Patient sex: M
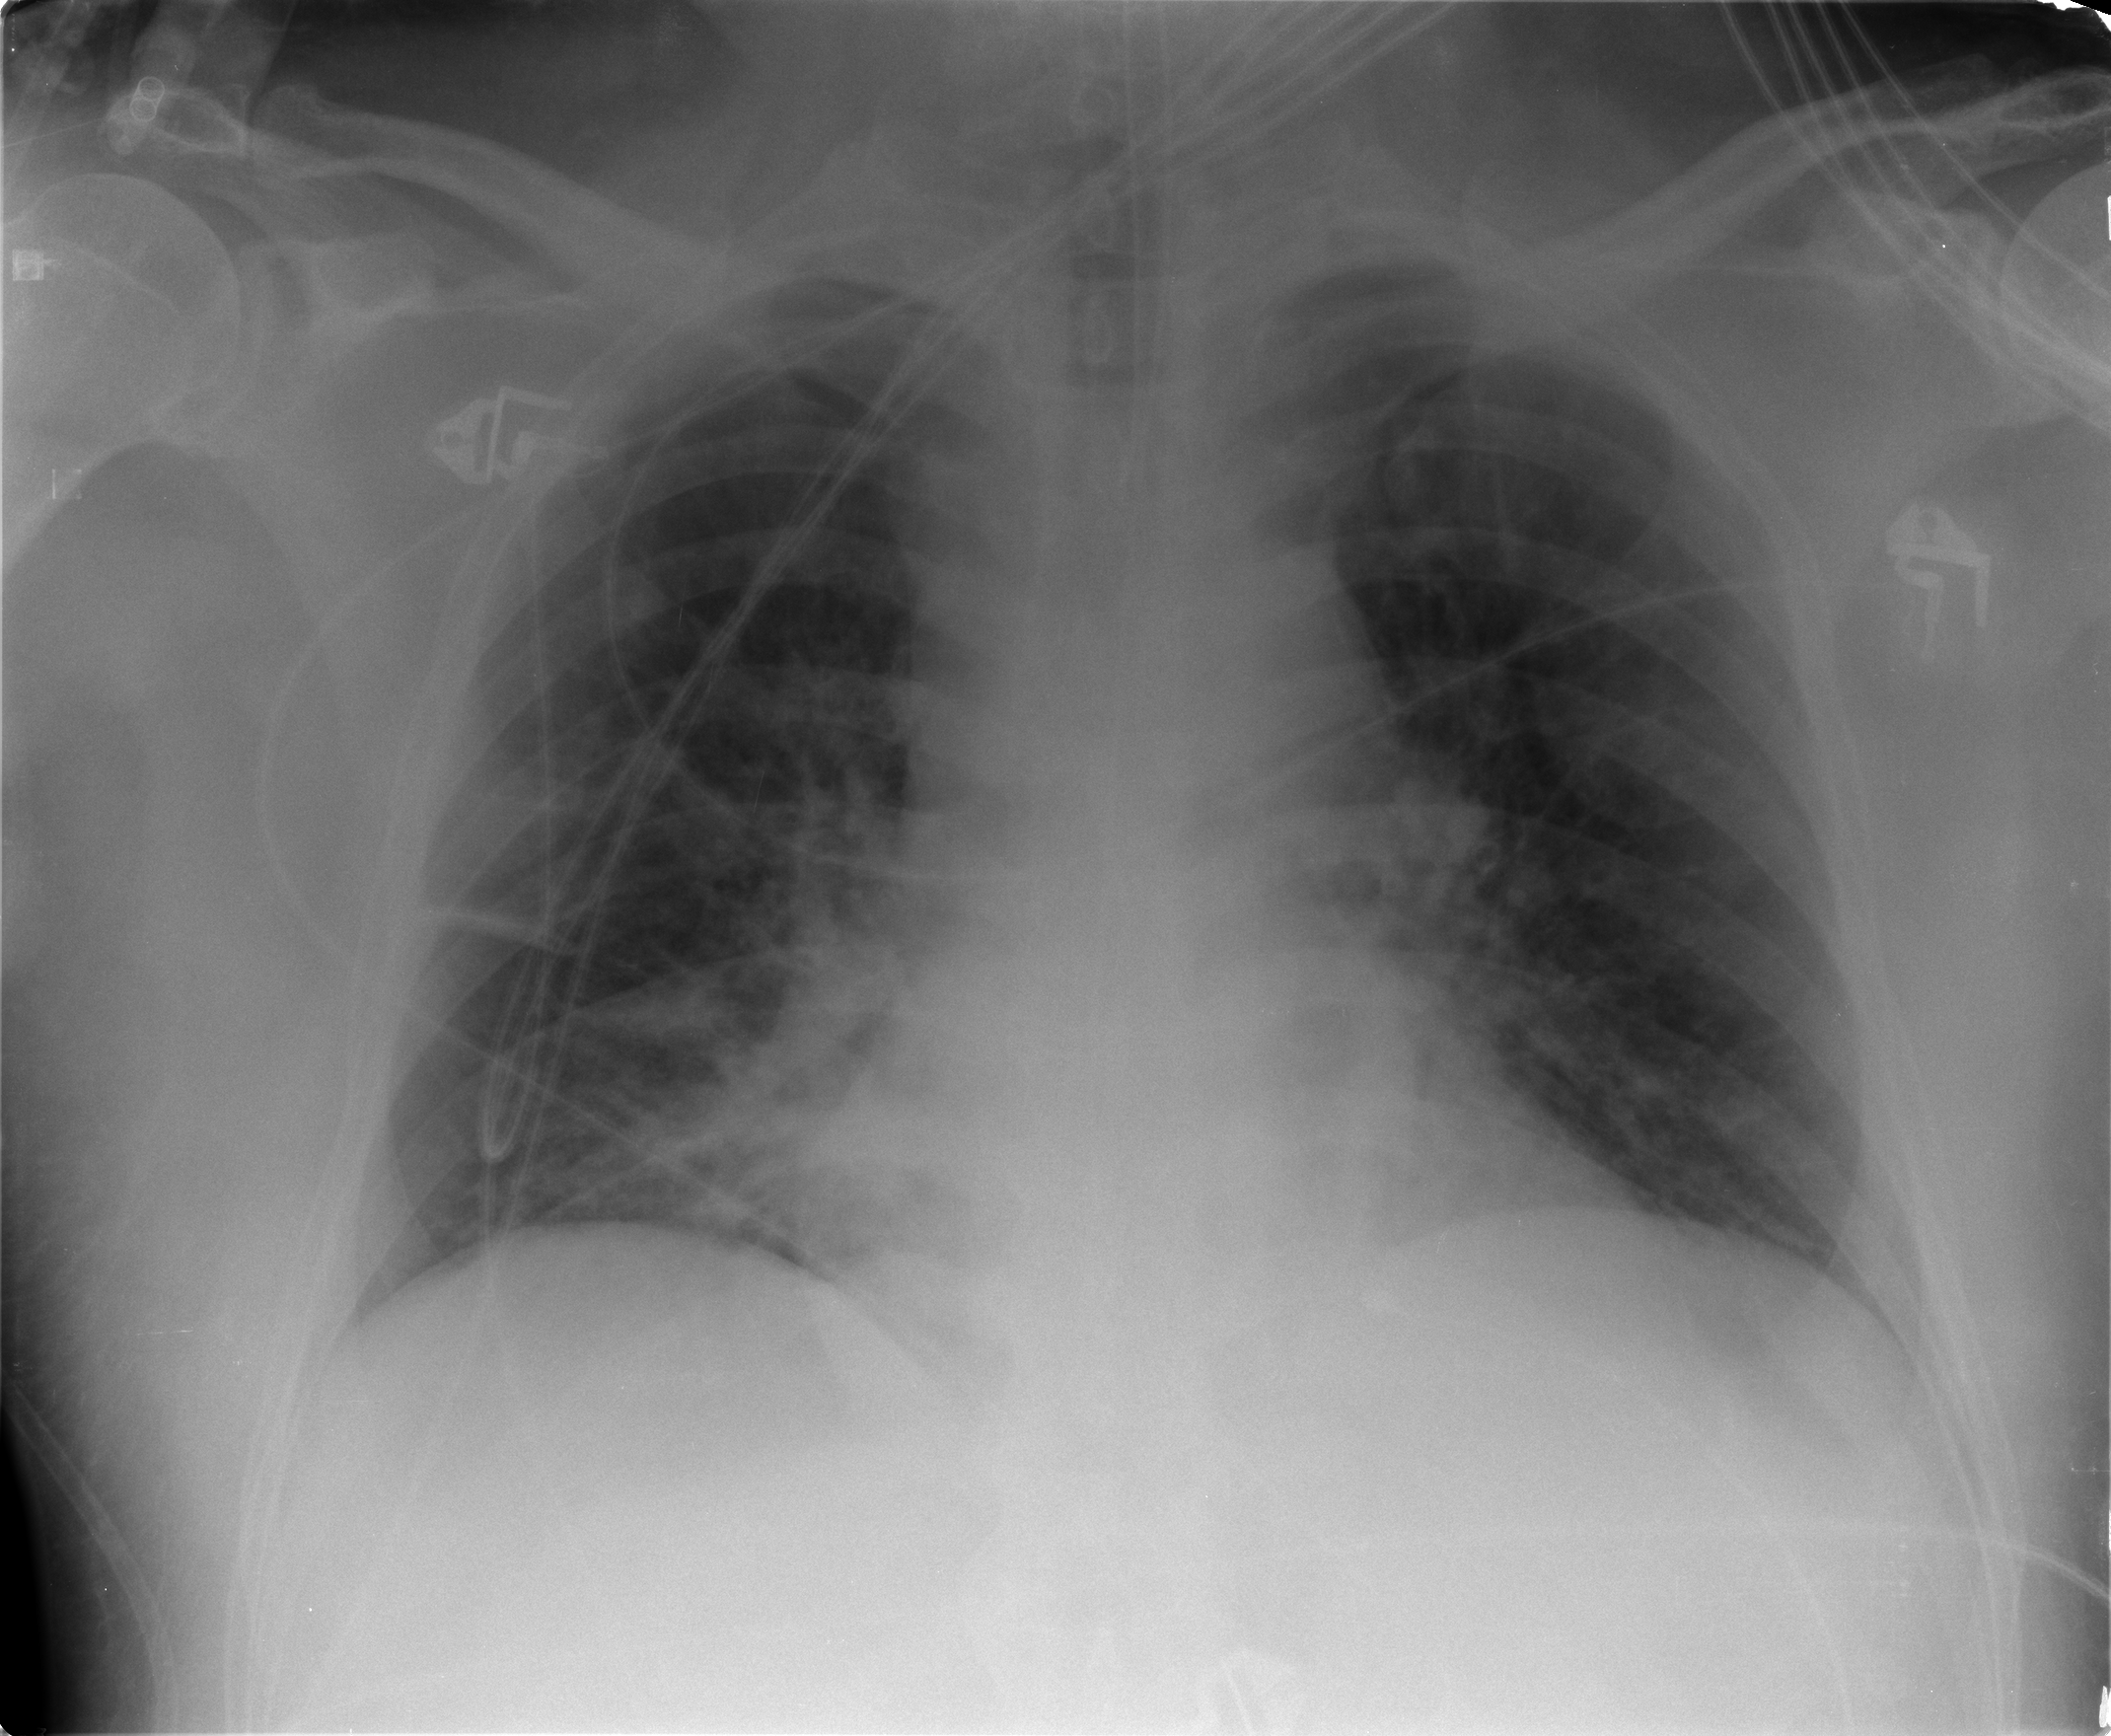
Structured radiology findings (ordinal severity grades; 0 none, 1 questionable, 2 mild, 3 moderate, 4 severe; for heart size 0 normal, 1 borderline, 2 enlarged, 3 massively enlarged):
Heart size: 0
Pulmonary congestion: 2
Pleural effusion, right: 0
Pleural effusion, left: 0
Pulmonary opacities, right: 2
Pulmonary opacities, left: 1
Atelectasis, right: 0
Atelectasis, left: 2